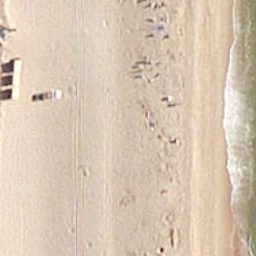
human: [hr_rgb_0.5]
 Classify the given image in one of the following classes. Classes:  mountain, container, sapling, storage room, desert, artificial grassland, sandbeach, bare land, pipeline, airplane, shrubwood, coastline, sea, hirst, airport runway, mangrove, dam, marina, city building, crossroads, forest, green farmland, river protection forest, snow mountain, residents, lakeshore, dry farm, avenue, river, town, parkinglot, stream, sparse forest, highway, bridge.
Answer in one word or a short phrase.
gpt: sandbeach